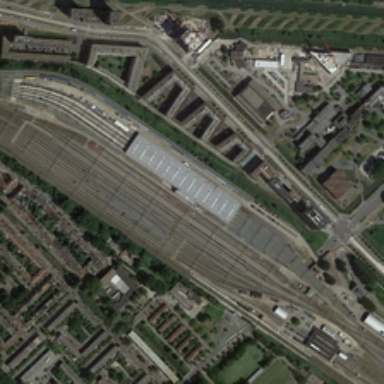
The rectangular railway station with many rails forming into a shape of spindle is next to huge u shaped buildings .